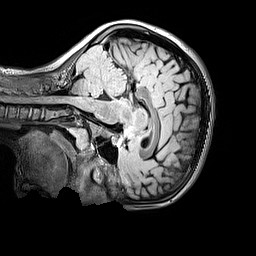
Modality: FLAIR
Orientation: sagittal
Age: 9
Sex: female
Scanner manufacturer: siemens
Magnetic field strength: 3 T
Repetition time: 5 s
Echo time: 0.388 s